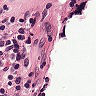
Metastatic tissue present: no